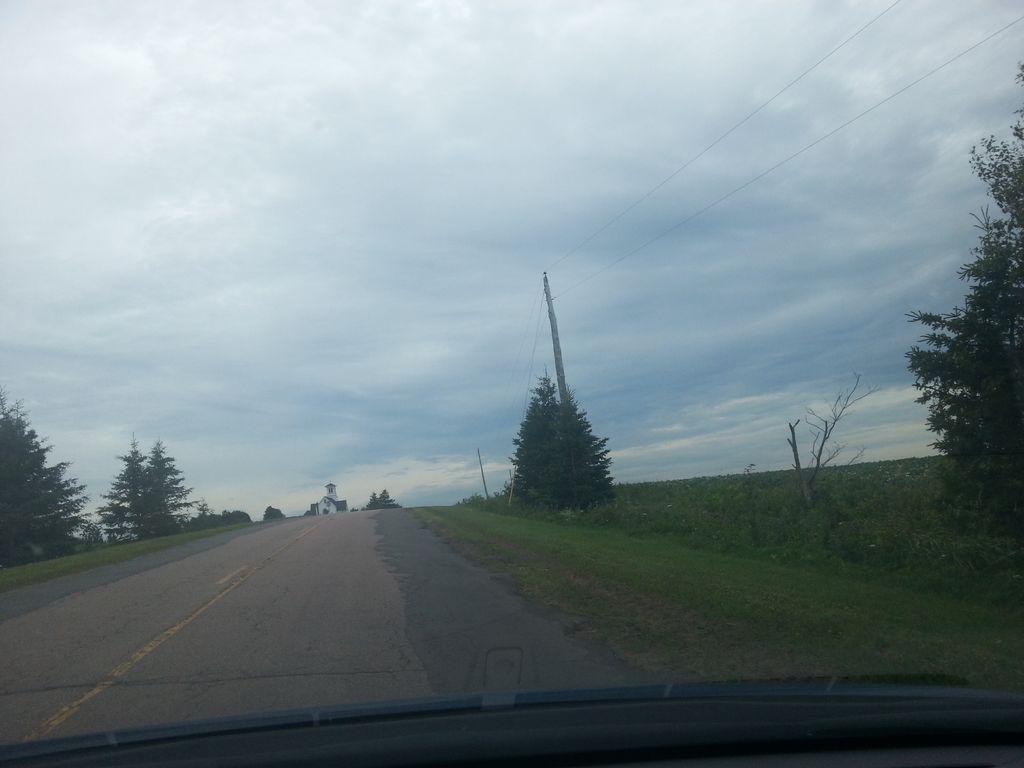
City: charlottetown